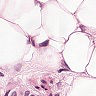
Metastatic tissue present: yes